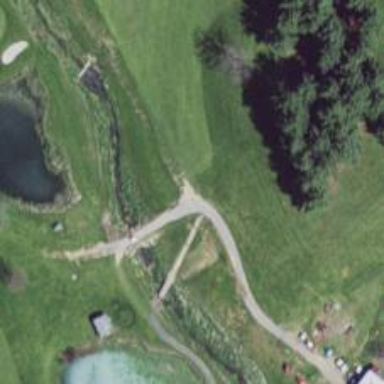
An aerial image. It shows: Path used for both walking and golf.